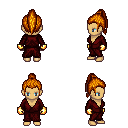
a pixel art fantasy rpg character, female body template, human, tanned skin, red robe, metal pants, dark blonde long topknot hairstyle, gold gloves, four views (front, back, left, right), 2x2 character sprite sheet, small pixel art, hard edges, no anti-aliasing